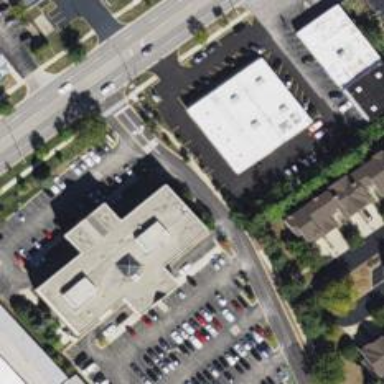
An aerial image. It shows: Commercial building that houses clinic providing healthcare services.